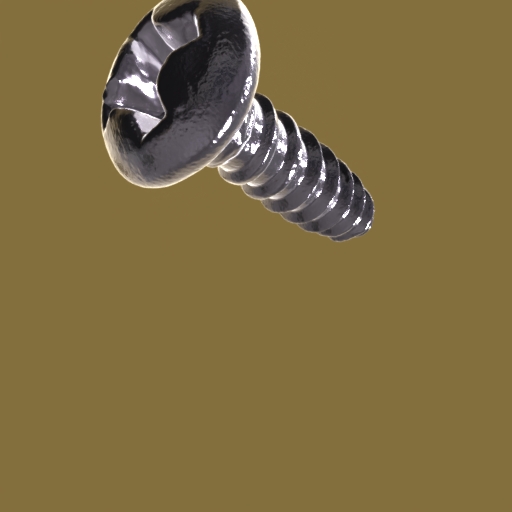
Label: screw